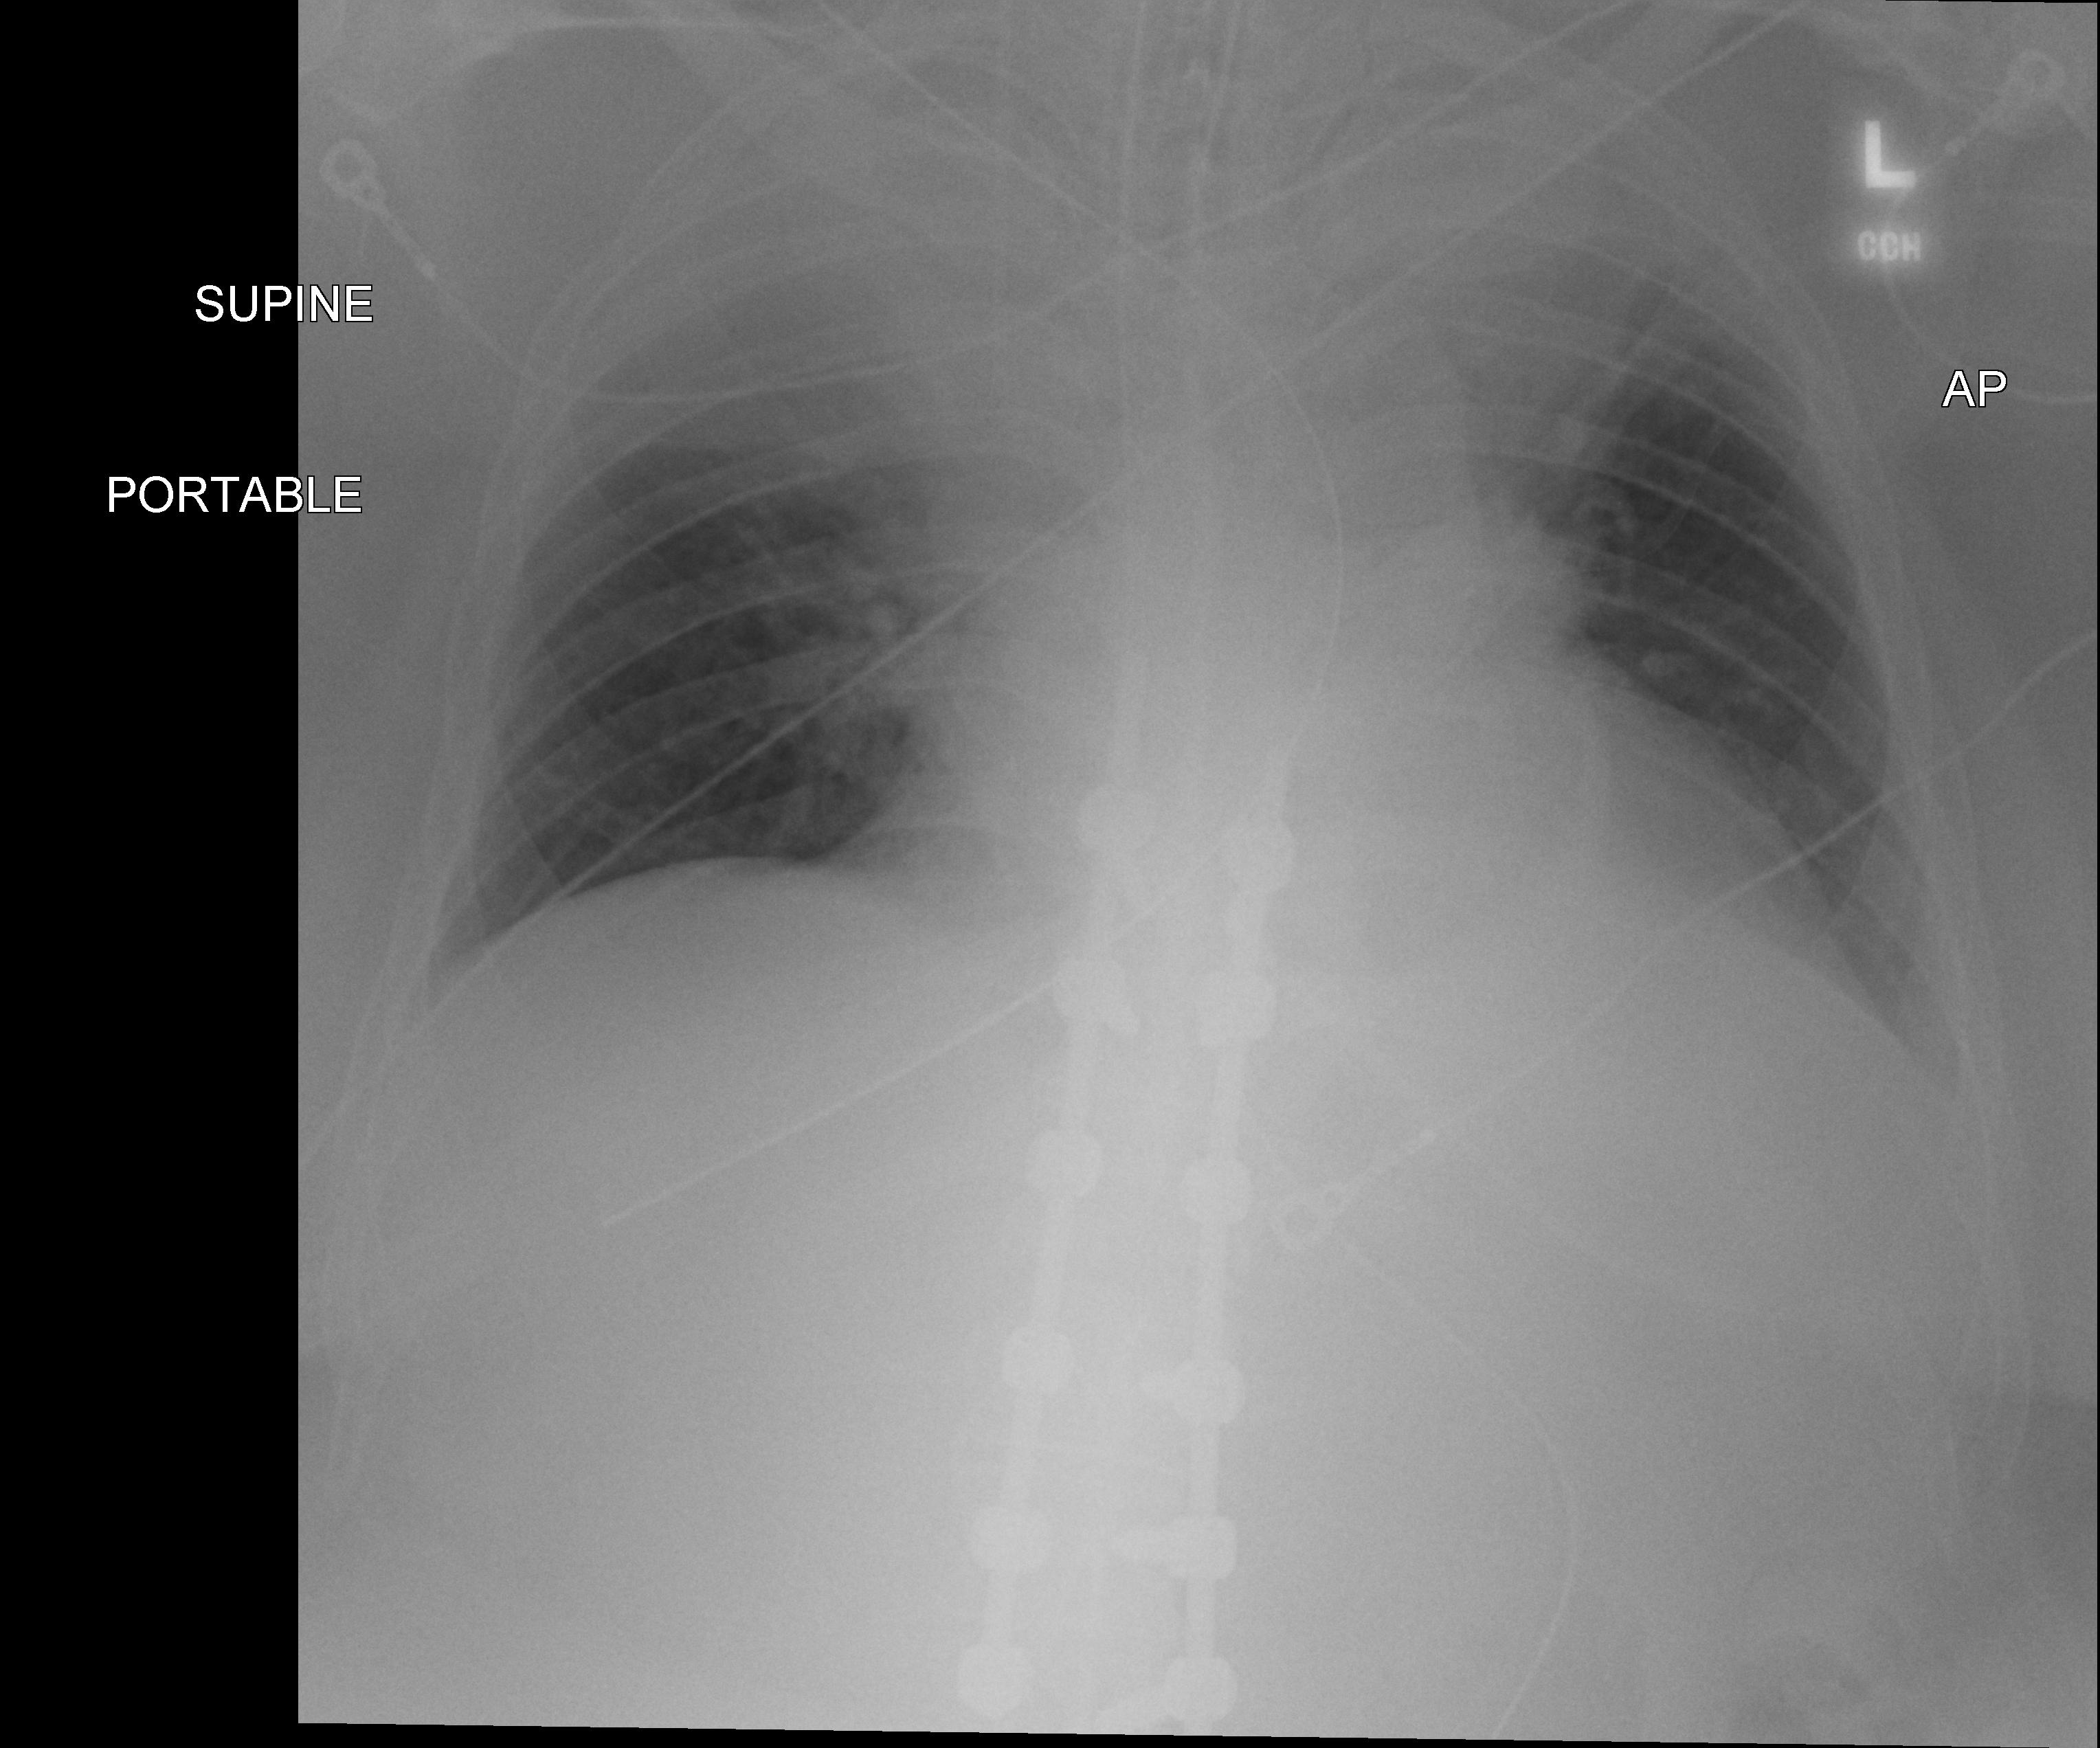
View: AP